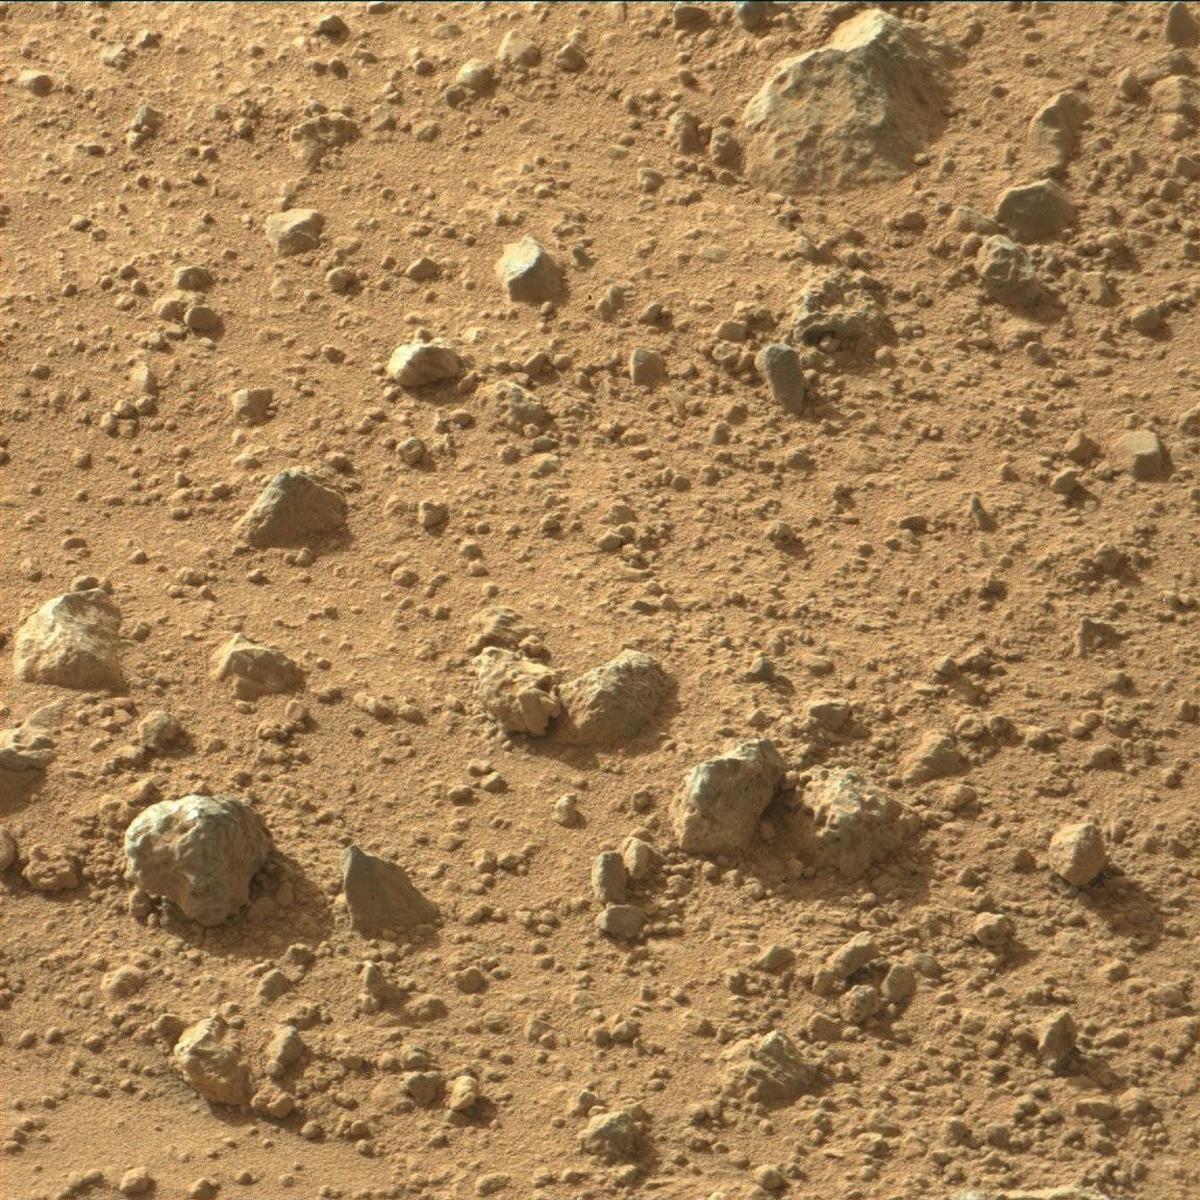
Terrain classes present: Bedrock, Rock, Sand / Soil